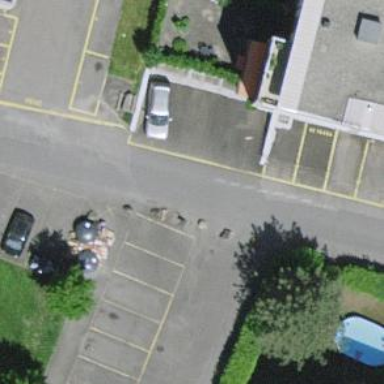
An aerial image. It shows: Bollard.